Question: What is the value of this measurement?
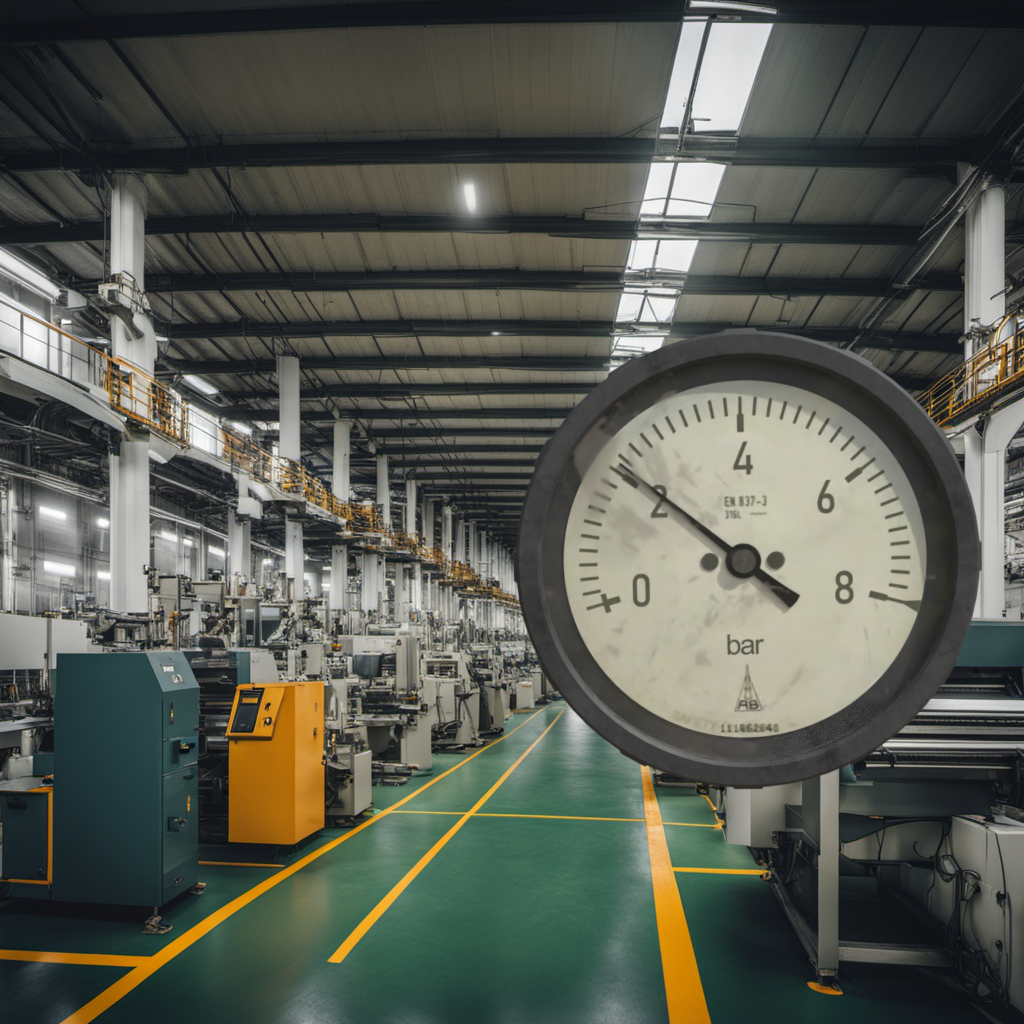
Answer: The result is 2.15
Question: What is the reading range of this measurement?
Answer: The range is from 0 to 8
Question: What is the minimum and maximum reading range of this measurement?
Answer: The minimum value is 0 and the maximum value is 8